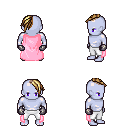
a pixel art fantasy rpg character, male body template, dark elf, purple skin, pink cape, white pants, blonde long mohawk hairstyle, metal gloves, four views (front, back, left, right), 2x2 character sprite sheet, small pixel art, hard edges, no anti-aliasing